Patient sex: F
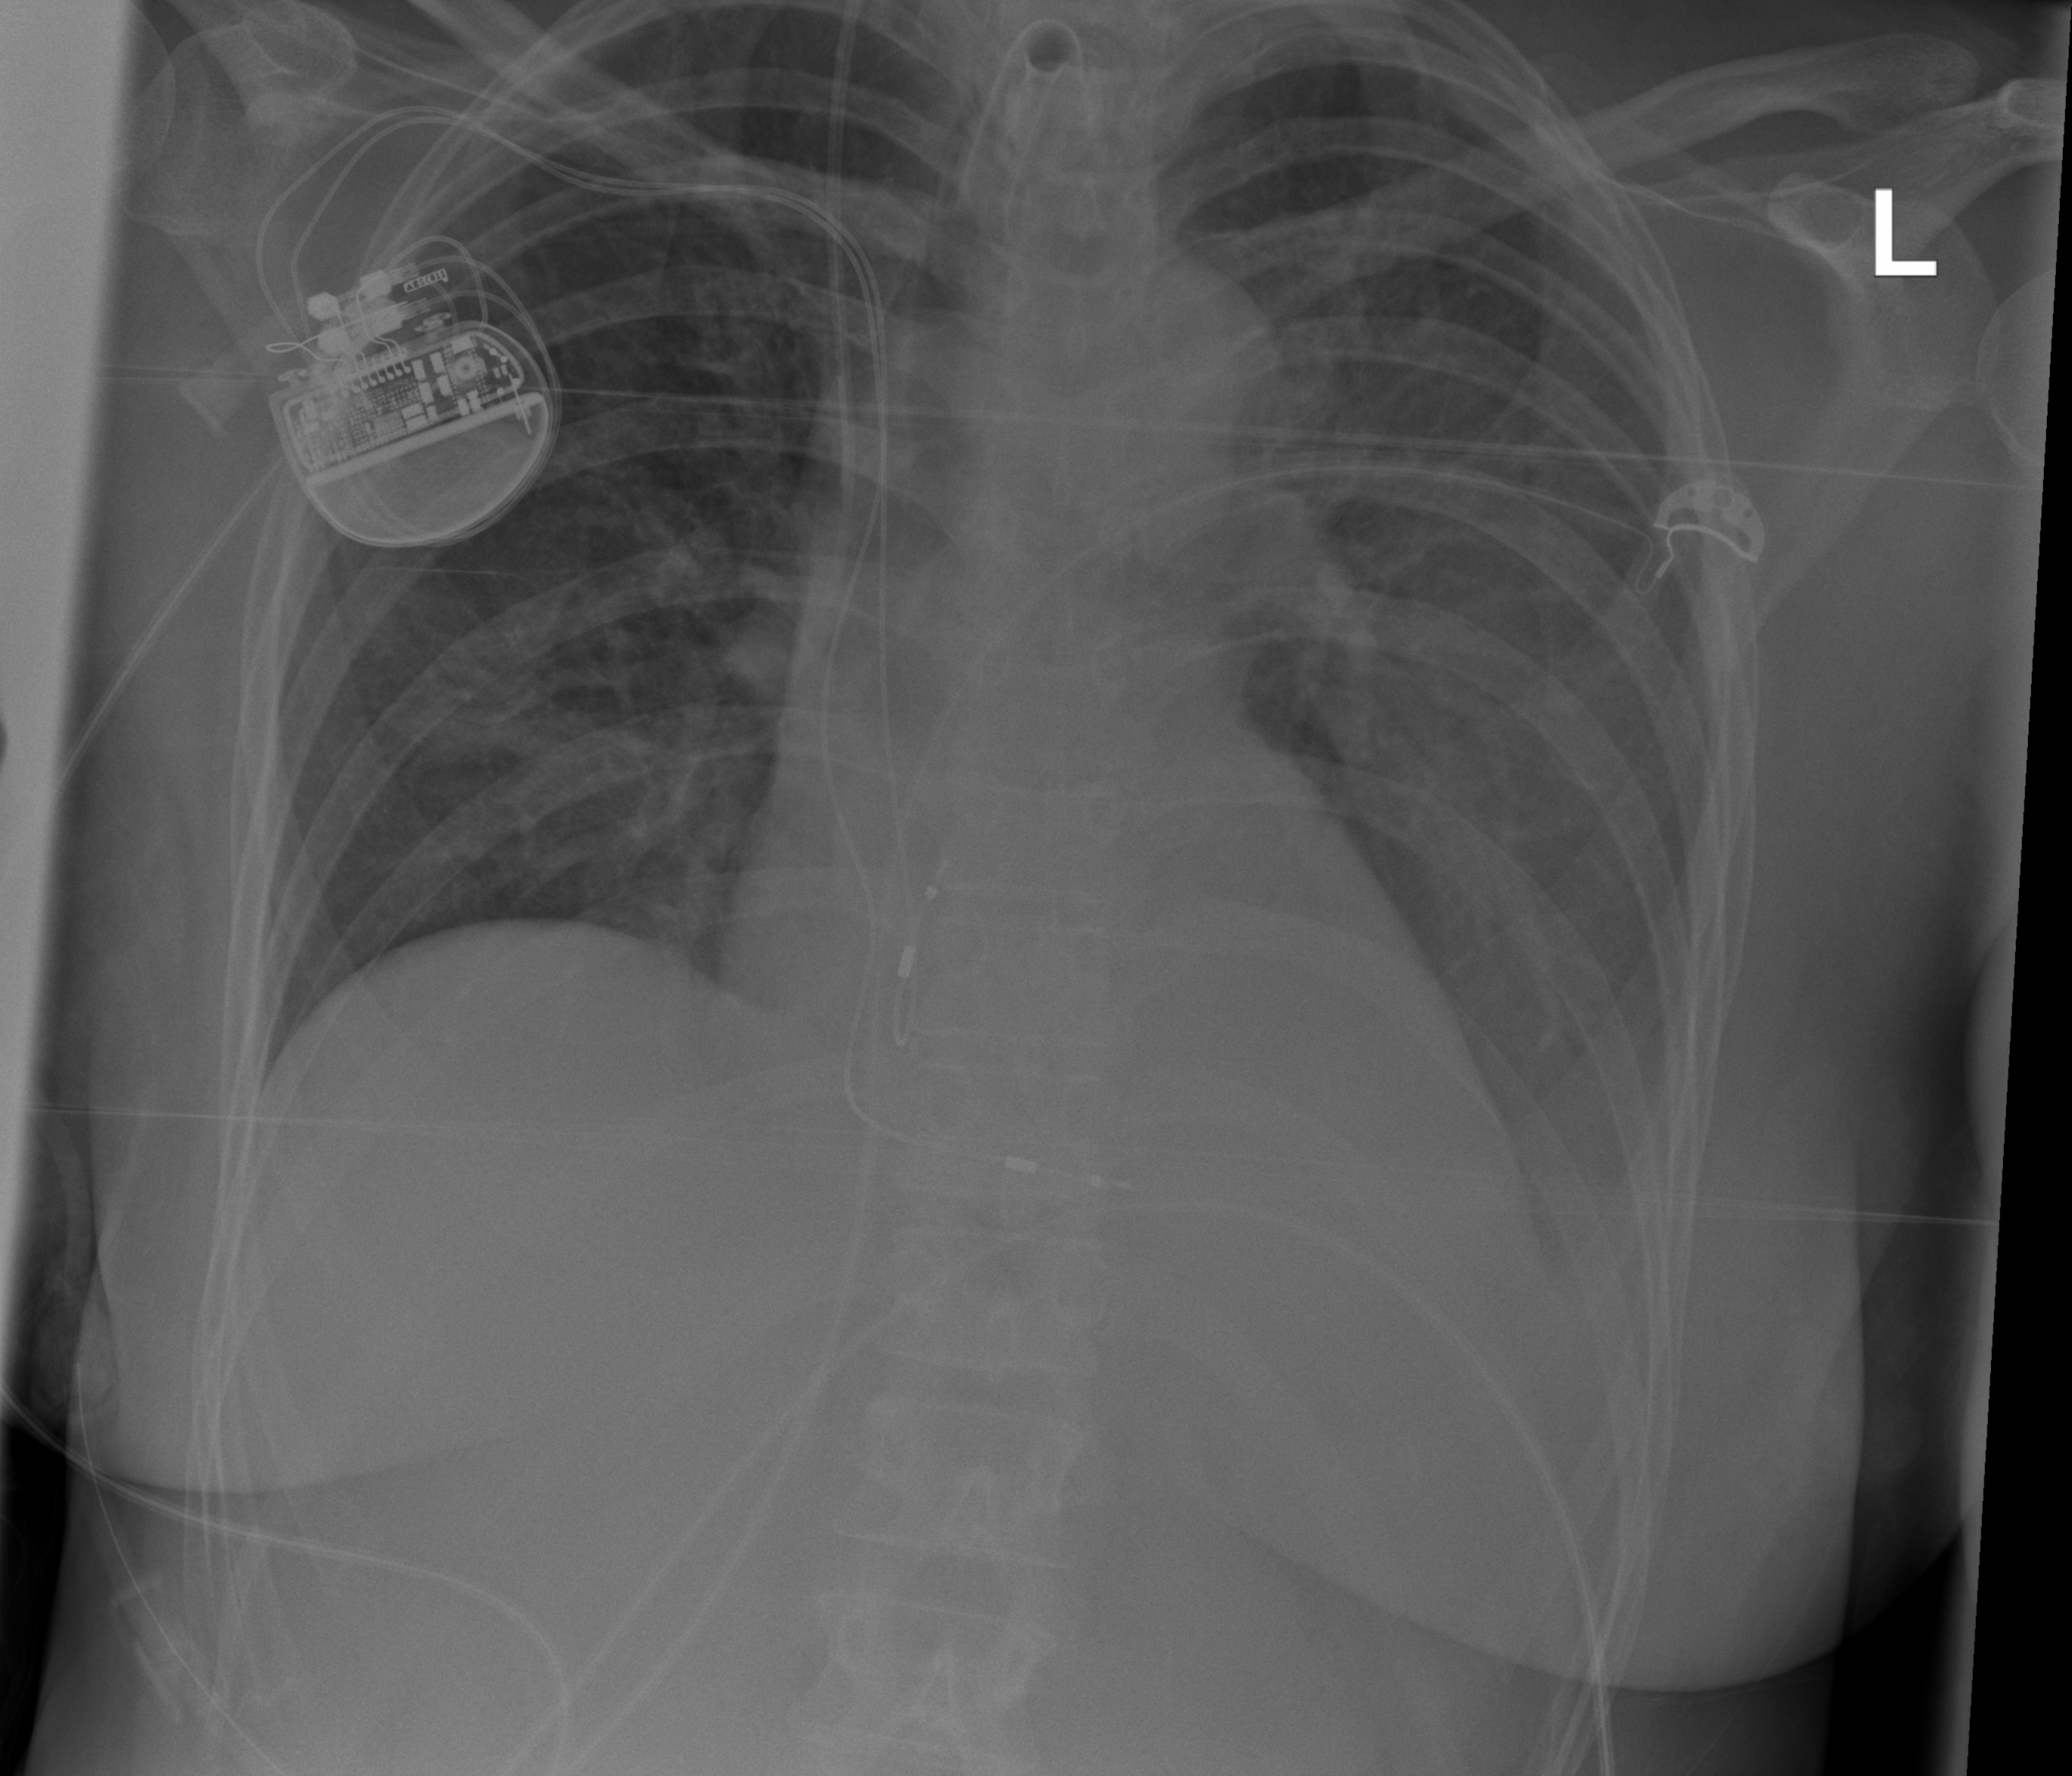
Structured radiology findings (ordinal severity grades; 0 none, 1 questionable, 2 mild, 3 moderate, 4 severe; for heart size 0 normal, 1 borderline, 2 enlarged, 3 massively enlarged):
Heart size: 0
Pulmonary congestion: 2
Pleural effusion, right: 0
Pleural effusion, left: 3
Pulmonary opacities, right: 0
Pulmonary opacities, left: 0
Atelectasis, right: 2
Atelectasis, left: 3